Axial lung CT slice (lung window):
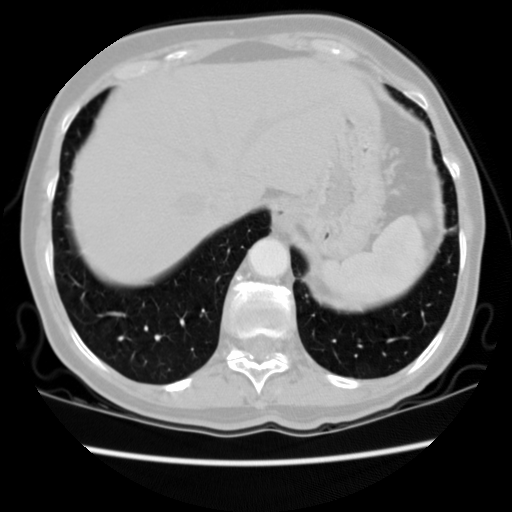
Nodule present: no